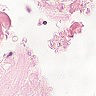
Metastatic tissue present: no